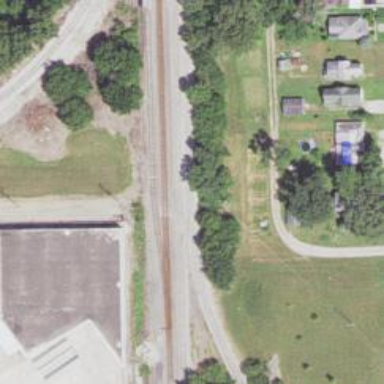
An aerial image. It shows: Rail spur service.